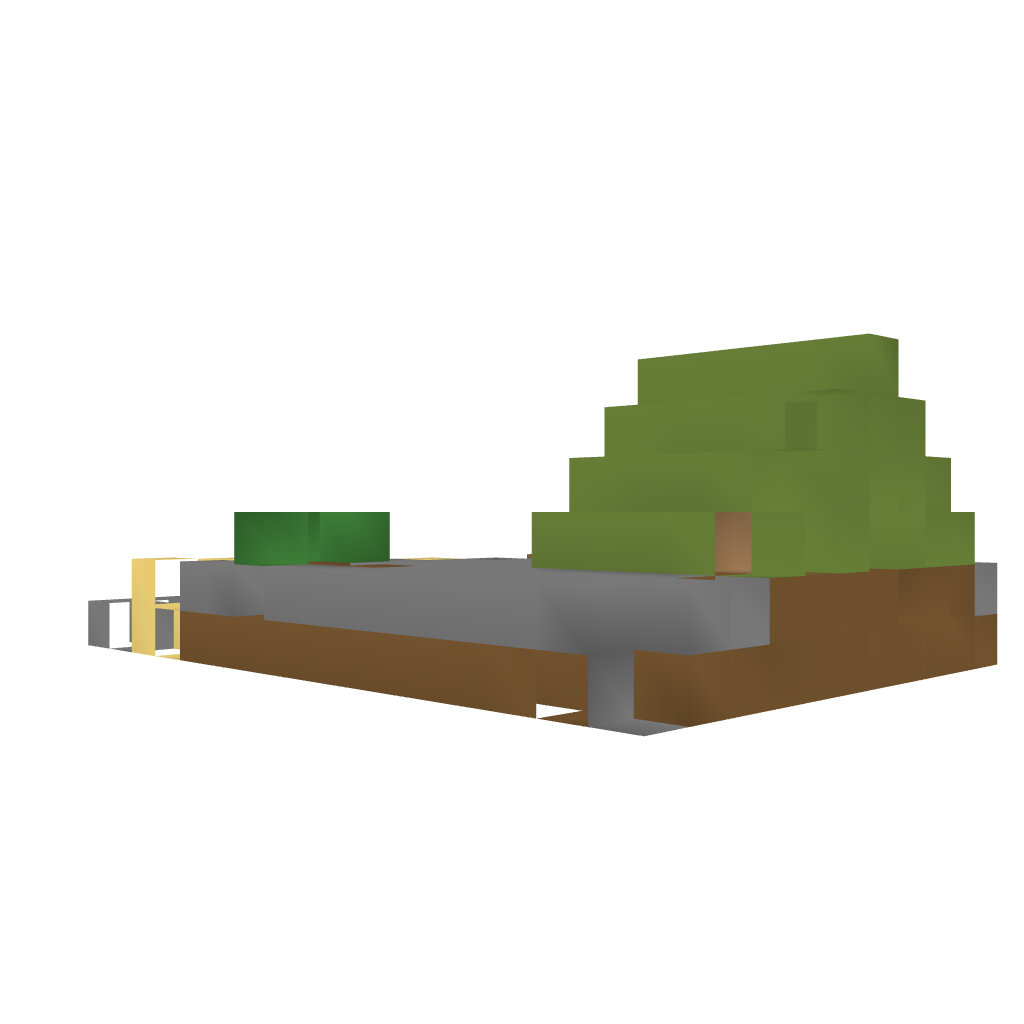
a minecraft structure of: Camping in Minecraft bad low quality